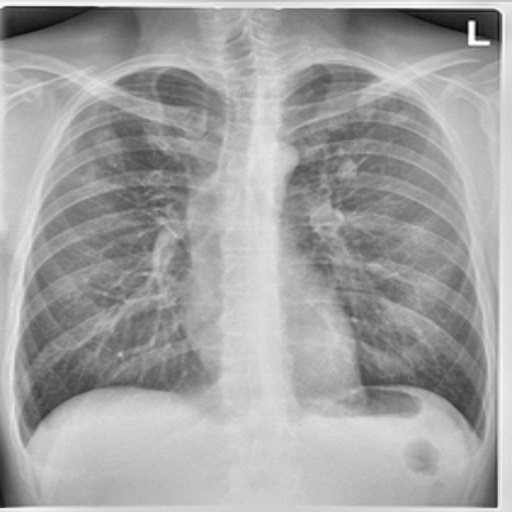
Finding: TUBERCULOSIS